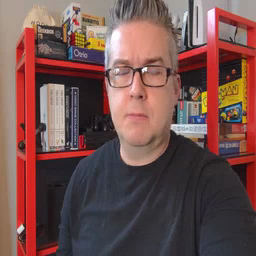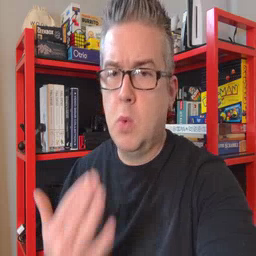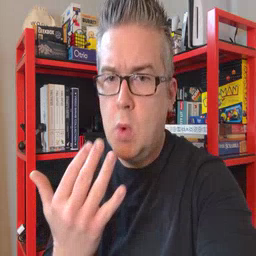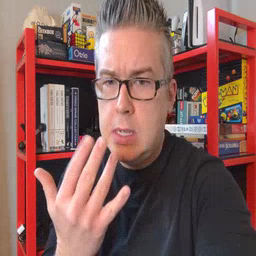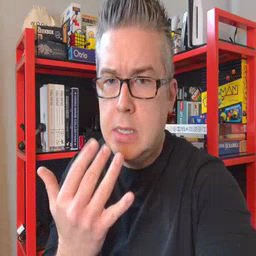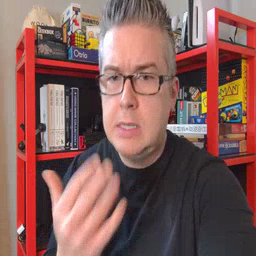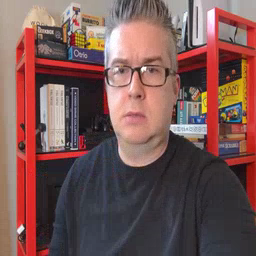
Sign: wait